Question: Why image going outside 'overflow:hidden' div on , how to fix this bug?
ex: <URL>
Notice: problem with chrome

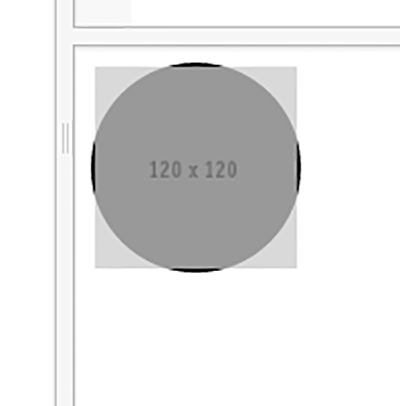
Answer: Solved it by adding border-radius to the img as well. Not sure if that what you want or not. Please comment if this matter or not!
'''
a {
width: 100px;
height: 100px;
background: #000;
display: block;
border: 2px solid #000;
border-radius: 50%;
overflow: hidden;
}
img {
max-width: 100%;
-webkit-transition: opacity 0.1s linear;
-moz-transition: opacity 0.1s linear;
-o-transition: opacity 0.1s linear;
transition: opacity 0.1s linear;
border-radius: 50%;
}
img:hover {
opacity: 0.5;
}
'''